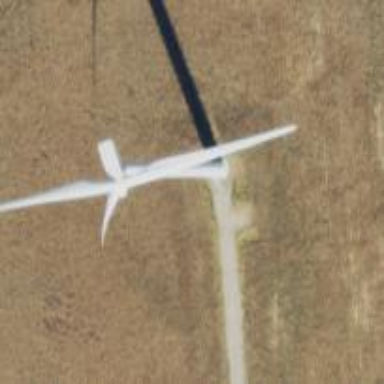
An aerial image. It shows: Wind generator using horizontal axis wind turbines.